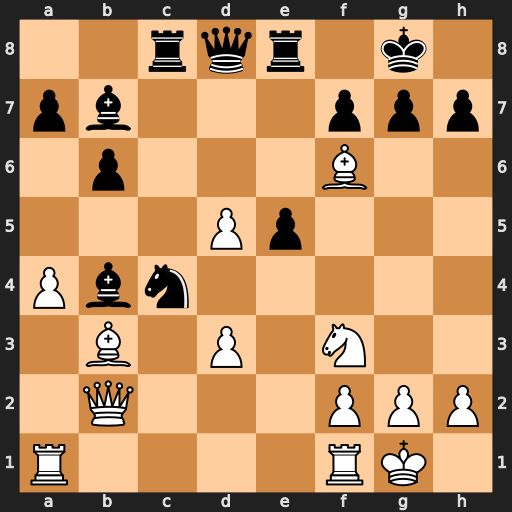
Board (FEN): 2rqr1k1/pb3ppp/1p3B2/3Pp3/Pbn5/1B1P1N2/1Q3PPP/R4RK1
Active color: w
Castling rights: -
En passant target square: -
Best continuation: Bxc4 Qxf6 Qxb4